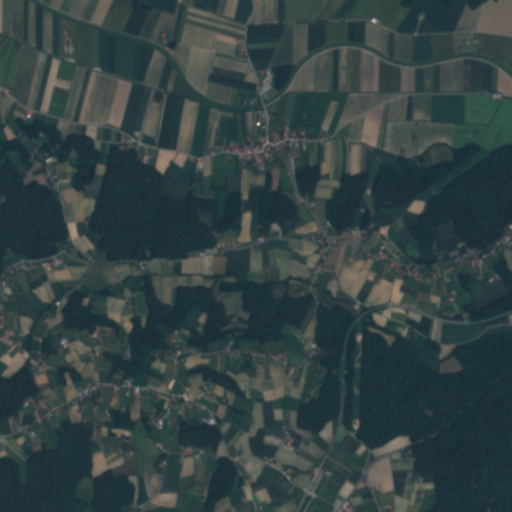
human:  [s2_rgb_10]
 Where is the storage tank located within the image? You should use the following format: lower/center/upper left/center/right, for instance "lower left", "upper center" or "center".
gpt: The storage tank is located in the upper center of the image.
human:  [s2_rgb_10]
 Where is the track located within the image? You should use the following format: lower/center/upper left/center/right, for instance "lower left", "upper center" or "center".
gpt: The track is located in the upper center of the image.
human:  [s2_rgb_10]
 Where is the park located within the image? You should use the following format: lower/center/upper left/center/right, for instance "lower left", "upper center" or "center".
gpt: There is no park in the image.